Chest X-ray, PA view. Patient: 54 years old, sex M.
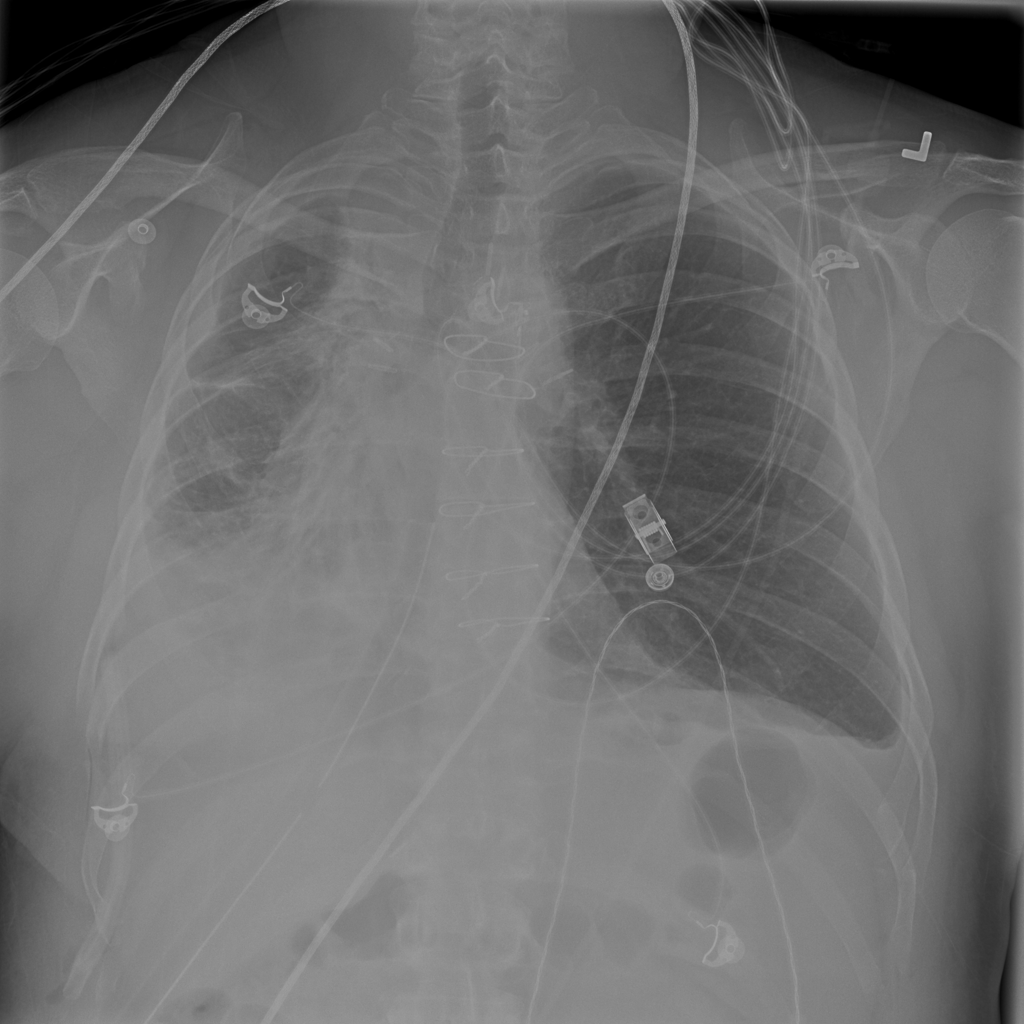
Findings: No Finding